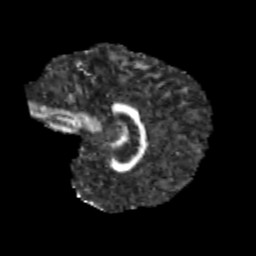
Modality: FA
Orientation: sagittal
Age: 10
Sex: male
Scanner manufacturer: siemens
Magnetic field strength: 3 T
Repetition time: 3.8 s
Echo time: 0.07 s